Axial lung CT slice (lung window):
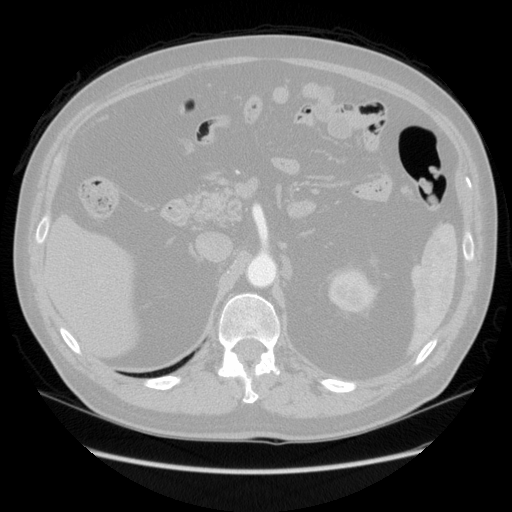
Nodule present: no